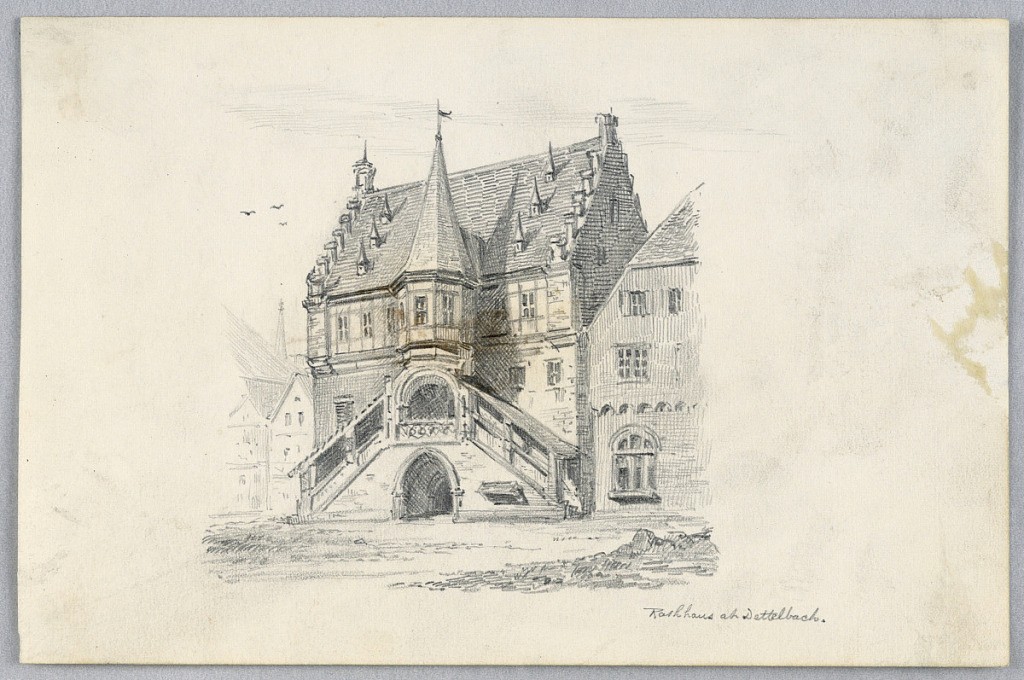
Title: Rathhaus at Dettelbach
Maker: Arnold William Brunner, American, 1857–1925
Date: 1877–80
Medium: Graphite on paper
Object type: Drawing
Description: Center, German court house, with turret at center with stairs on both side. Lower center, arched doorway. Buildings at either side, birds flying upper left.